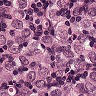
Metastatic tissue present: yes